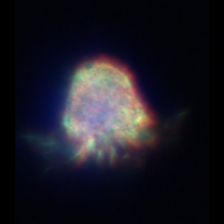
Taxon: Ciliates
Group: Other